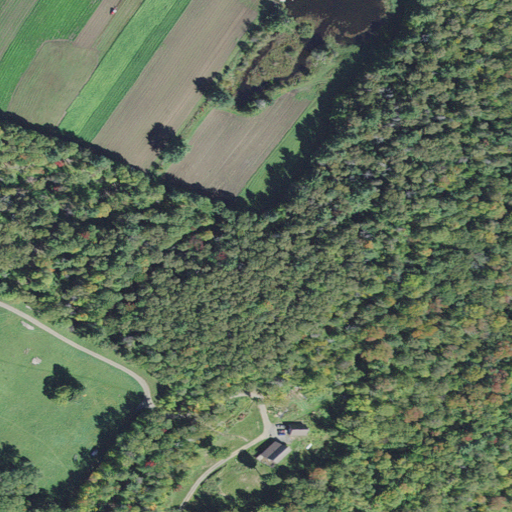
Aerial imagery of mountain in Vermont named Foster Hill containing mixed forest, deciduous forest, evergreen forest, pasture, shrub, open development, and medium intensity development